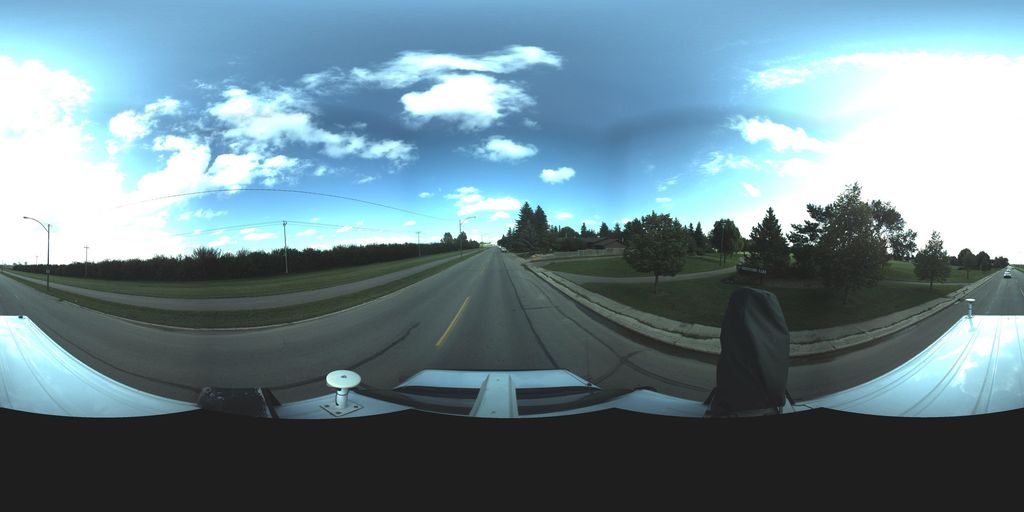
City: saskatoon